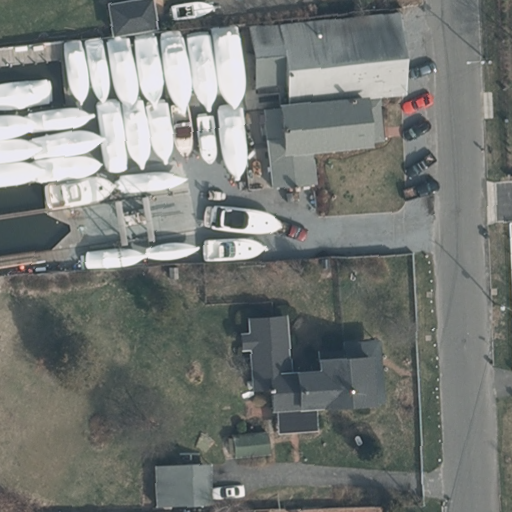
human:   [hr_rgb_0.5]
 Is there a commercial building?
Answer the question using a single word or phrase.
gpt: yes

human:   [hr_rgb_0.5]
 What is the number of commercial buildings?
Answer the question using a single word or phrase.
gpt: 2

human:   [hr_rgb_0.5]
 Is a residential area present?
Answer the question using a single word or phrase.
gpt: yes

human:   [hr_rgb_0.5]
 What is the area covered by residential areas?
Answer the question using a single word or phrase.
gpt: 10595m2

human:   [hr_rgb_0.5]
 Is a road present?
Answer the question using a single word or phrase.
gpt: yes

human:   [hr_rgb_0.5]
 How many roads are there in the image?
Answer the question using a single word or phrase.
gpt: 1

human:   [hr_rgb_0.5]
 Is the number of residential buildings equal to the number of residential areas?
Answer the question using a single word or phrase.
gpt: no

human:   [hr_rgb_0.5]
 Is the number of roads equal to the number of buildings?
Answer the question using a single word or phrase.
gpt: no

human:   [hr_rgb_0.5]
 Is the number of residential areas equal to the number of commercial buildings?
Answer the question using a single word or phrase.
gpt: no

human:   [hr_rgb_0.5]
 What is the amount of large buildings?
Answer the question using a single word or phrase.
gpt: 1

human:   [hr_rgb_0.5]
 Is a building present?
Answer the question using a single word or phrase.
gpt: yes

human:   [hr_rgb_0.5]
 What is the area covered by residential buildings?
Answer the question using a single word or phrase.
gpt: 456m2

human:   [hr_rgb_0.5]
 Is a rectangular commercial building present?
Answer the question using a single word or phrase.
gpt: no

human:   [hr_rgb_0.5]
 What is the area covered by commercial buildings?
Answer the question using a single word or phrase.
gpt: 1036m2

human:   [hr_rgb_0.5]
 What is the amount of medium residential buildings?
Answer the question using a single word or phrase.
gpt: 1

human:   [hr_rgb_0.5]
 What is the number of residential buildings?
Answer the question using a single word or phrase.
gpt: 2

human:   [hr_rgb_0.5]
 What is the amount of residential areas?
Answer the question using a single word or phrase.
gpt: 1

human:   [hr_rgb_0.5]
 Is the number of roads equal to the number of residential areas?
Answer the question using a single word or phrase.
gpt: yes

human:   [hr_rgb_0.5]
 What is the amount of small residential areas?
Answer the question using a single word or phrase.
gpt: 0

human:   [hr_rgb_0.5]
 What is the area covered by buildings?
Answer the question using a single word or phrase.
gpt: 1538m2

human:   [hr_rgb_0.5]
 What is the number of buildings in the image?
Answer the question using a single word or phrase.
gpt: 5

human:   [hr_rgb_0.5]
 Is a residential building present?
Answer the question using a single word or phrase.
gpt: yes

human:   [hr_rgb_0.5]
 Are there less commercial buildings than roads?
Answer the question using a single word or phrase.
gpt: no

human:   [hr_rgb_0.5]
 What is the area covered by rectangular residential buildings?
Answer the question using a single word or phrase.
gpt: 2m2

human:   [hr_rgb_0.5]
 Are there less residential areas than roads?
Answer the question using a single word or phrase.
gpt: no

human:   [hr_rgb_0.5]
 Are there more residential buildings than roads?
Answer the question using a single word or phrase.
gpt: yes

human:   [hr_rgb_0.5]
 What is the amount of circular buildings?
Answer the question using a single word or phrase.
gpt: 0

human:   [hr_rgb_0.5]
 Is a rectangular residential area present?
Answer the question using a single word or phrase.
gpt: yes

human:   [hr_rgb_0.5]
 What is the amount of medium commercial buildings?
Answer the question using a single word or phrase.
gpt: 1

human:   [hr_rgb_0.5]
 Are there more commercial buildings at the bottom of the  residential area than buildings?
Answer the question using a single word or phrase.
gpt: no

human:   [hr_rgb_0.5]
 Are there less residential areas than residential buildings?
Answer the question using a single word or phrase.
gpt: yes

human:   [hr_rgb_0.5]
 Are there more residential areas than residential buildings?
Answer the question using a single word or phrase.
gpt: no

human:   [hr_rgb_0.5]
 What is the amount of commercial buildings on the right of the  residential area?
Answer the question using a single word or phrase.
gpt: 0

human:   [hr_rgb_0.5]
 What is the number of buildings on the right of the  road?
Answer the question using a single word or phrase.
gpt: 0

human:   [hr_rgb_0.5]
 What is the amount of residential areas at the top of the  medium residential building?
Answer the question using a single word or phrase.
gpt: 0

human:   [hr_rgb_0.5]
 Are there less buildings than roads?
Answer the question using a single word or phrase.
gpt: no

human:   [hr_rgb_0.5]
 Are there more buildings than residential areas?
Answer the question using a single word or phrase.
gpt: yes

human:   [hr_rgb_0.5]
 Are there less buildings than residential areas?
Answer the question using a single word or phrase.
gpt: no

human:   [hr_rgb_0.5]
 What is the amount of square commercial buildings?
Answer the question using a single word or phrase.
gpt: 0

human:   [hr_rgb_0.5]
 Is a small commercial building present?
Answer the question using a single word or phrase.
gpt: no

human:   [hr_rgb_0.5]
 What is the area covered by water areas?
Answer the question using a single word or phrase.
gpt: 0m2

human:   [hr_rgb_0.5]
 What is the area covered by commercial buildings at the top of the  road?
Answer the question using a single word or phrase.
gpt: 1036m2

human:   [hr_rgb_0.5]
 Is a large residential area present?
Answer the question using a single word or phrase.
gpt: yes

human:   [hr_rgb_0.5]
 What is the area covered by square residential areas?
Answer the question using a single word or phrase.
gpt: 0m2

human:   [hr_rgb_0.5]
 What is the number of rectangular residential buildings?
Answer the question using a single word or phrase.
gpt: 1

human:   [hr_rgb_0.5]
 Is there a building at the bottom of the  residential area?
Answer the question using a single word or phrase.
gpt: no

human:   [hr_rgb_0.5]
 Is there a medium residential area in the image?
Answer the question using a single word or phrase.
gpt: no

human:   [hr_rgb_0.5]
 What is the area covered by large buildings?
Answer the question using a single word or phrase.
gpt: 773m2

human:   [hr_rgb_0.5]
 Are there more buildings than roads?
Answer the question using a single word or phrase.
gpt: yes

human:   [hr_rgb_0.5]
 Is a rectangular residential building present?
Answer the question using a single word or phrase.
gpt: yes

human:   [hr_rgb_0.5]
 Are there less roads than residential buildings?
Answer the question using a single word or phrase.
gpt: yes

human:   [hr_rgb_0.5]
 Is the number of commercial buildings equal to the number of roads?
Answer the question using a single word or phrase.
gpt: no

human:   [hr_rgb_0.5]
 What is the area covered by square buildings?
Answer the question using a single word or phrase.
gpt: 0m2

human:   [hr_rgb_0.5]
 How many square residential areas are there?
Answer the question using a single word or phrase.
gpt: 0

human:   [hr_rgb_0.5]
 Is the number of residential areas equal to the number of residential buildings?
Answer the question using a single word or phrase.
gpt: no

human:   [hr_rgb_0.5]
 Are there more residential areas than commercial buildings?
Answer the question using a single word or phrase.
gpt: no

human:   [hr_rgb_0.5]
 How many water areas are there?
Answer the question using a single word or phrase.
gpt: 0

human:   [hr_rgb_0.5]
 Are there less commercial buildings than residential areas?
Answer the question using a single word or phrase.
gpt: no

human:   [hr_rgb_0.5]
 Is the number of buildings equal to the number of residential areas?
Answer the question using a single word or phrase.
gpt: no

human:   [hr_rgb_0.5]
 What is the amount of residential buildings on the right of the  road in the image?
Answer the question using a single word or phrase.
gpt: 0

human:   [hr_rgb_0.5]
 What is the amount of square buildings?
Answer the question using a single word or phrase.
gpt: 0

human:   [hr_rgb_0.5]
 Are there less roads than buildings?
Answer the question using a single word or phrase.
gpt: yes

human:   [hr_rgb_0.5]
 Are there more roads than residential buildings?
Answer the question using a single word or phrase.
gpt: no

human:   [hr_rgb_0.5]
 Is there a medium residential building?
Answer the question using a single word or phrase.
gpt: yes